Interaction volume radius: 5 \u00c5
Interaction volume height: 15 \u00c5
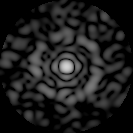
Disorder parameter: 0.8207